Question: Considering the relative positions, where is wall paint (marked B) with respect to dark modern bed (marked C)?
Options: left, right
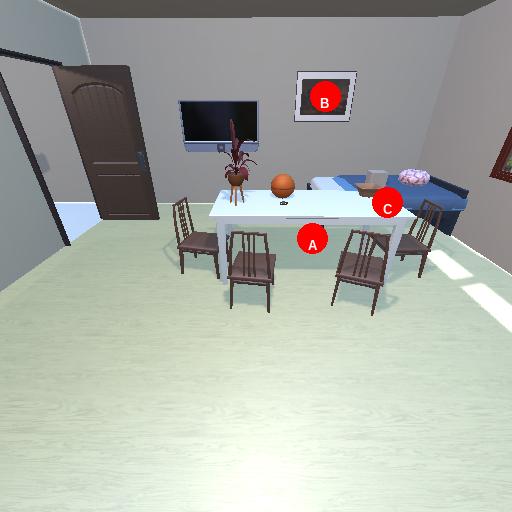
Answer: left